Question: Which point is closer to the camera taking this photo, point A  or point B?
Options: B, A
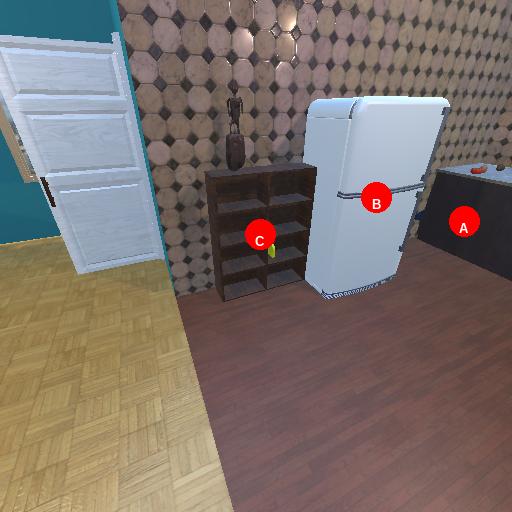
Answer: B